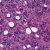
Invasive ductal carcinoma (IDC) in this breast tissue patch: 1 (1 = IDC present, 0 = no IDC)